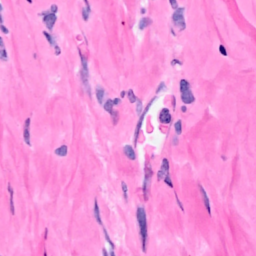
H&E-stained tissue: Breast